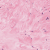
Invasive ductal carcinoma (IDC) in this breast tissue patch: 1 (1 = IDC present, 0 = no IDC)